Interaction volume radius: 10 \u00c5
Interaction volume height: 25 \u00c5
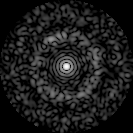
Disorder parameter: 0.8483